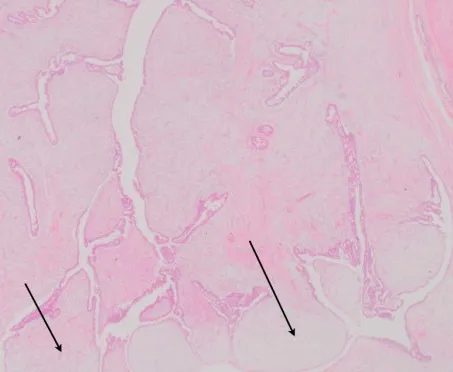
H&E staining of the breast tissue (x1.25 magnification). This low-power view shows the "leaf-like" growth pattern typically seen in phyllodes tumors because of the overgrowth of stroma. Here the "leaf-like" areas project into dilated luminal space (arrows).
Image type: pathology (h&e)